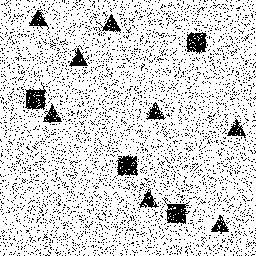
Squares: 4
Triangles: 8
Stars: 0
Total shapes: 12